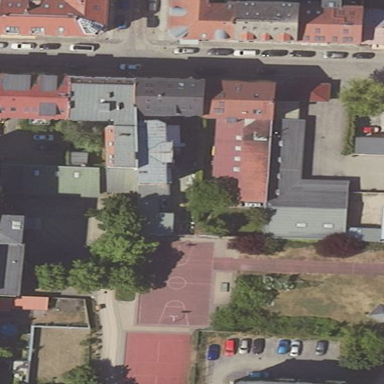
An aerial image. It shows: School.